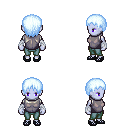
a pixel art fantasy rpg character, female body template, dark elf, purple skin, steel chest armor, teal pants, white cyan plain hairstyle, white cloth bandages, ghillies, four views (front, back, left, right), 2x2 character sprite sheet, small pixel art, hard edges, no anti-aliasing